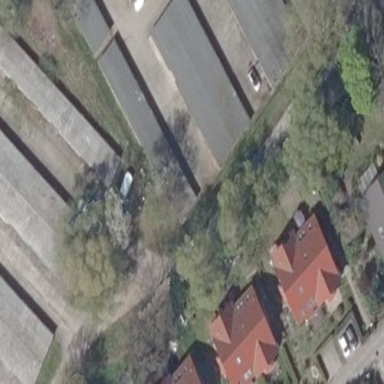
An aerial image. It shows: Group of garages.